Aerial crown-view tile of a tropical tree (Barro Colorado Island, Panama), acquired 20241216:
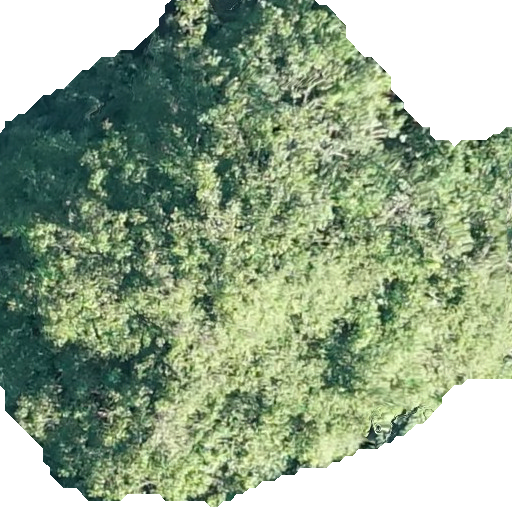
Species: Hura crepitans
GBIF accepted scientific name: Hura crepitans
Crown area: 319.617 m²